Question: I'm trying to find a way to share my presentation on my WPF application based on Lync SDK. But so far, I couldn't found a way.
'AutomationModailities' class only supports audio, video, text and file sharing. There are no Lync related buttons for sharing presentation on Toolbox neither.
What I want to achieve is this, programmatically on the codebehind. Like when user clicks on a button created dynamically on my WPF application it will do the same effect as this;

Any help is appreciated! Thanks!
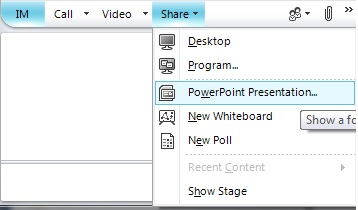
Answer: I don't think this is currently possible with the Lync SDK. As you dicovered yourself, there is no support for powerpoint sharing in AutomationModalities.
The other thing that makes me think the underlying API does not support this is that there are no Lync SDK UI controls that offer this functionality.
You could potentially do something by using a combination of Win32 calls and <URL> to send keystrokes to the conversation window, to open the "Share/Powerpoint Presentation" menu option